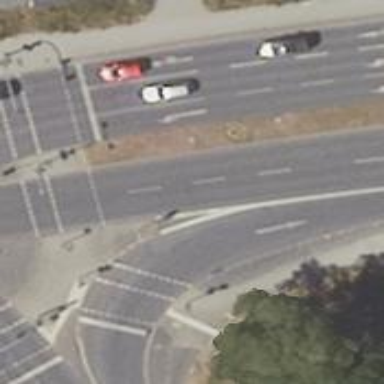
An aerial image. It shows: Asphalt road with primary link designation.